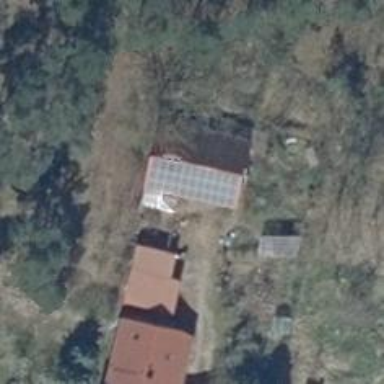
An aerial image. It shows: Solar photovoltaic panel generating electricity through small installation.